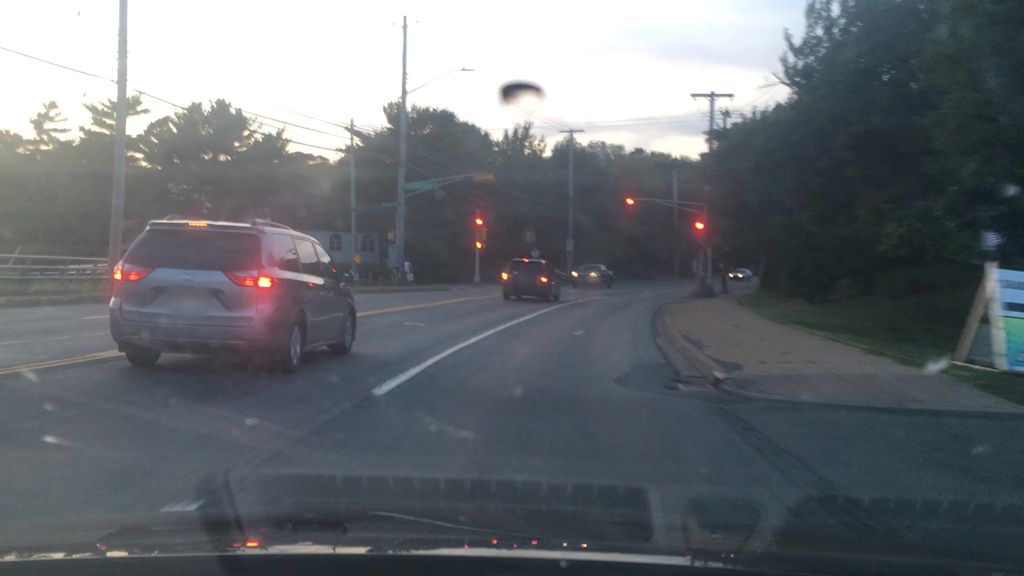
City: halifax